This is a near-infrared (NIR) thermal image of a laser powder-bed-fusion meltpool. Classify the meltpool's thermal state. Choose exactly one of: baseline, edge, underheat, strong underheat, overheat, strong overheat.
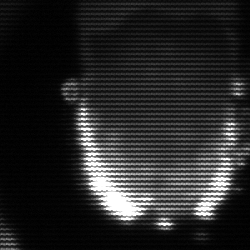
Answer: baseline